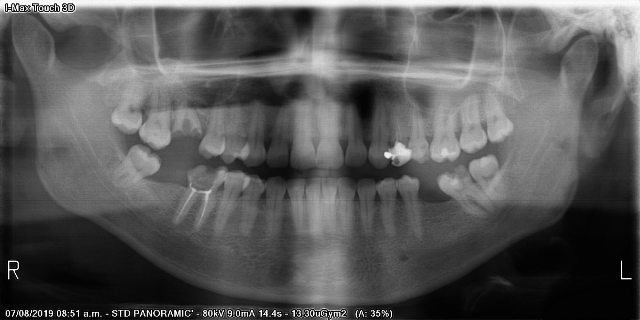
adult